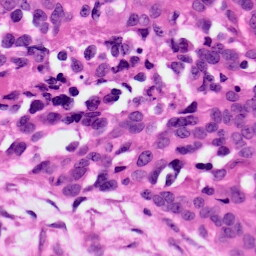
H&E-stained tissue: Ovarian